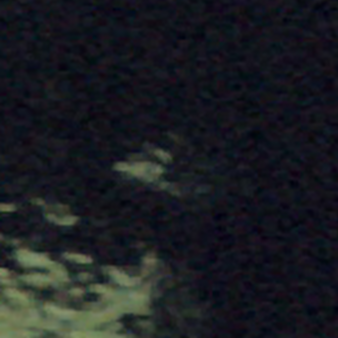
Label: other